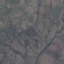
Label: HerbaceousVegetation